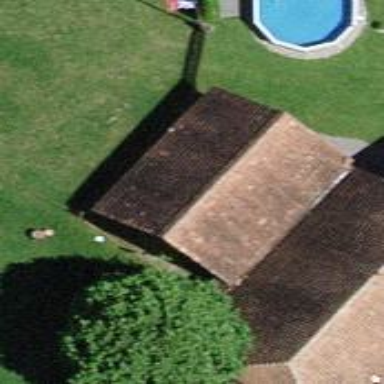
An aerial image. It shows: Rural barn.